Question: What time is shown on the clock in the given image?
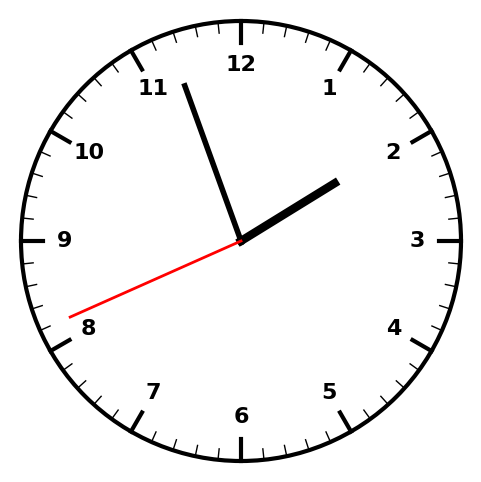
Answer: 01:56:41